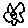
Label: flower